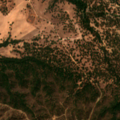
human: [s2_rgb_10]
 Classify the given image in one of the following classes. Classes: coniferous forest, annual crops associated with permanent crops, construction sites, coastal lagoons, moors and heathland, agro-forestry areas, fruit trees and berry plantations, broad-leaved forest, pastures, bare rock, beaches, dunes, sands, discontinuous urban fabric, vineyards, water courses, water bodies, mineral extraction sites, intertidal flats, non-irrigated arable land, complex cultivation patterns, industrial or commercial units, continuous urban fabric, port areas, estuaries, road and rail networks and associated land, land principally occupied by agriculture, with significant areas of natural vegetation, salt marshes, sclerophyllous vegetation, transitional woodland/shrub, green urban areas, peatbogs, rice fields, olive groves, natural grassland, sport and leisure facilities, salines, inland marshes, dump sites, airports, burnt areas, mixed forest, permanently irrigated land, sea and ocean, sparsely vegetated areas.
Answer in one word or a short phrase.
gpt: non-irrigated arable land, agro-forestry areas, broad-leaved forest, mixed forest